Question: I am adding dynamic controls and I want to increment the values in Label when adding controls dynamically
Code:
'''
private int controlCount
{
get
{
int val = 0;
try
{
val = (int)ViewState["ControlCount"];
}
catch (Exception e)
{
// handle exception, if required.
}
return val;
}
set { ViewState["ControlCount"] = value; }
}
protected void addnewtext_Click(object sender, EventArgs e)
{
int i = controlCount++;
for (int j = 0; j <= i; j++)
{
AddVisaControl ac = (AddVisaControl)Page.LoadControl("AddVisaControl.ascx");
Label lb = new Label();
string z = Convert.ToString(i + 1);
lb.Text = "Visa " + z;
rpt1.Controls.Add(lb);
lb.Attributes.Add("class", "style8");
rpt1.Controls.Add(ac);
rpt1.Controls.Add(new LiteralControl("<BR>"));
}
}
'''
In the below image I'm getting label values i.e(Visa 3) are overwriting

Any ideas?
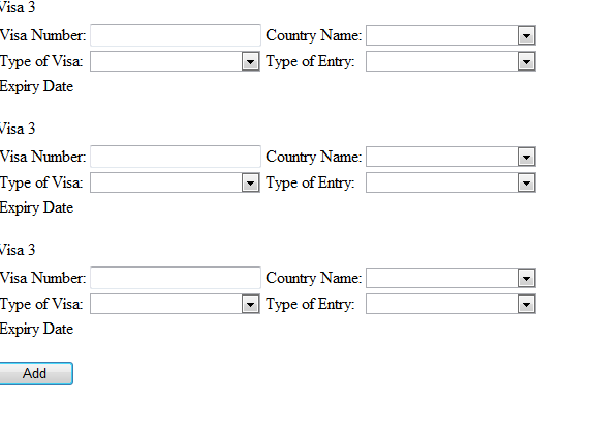
Answer: You want
'''
string z = Convert.ToString(j + 1);
'''
rather than
'''
string z = Convert.ToString(i + 1);
'''